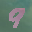
Label: 9